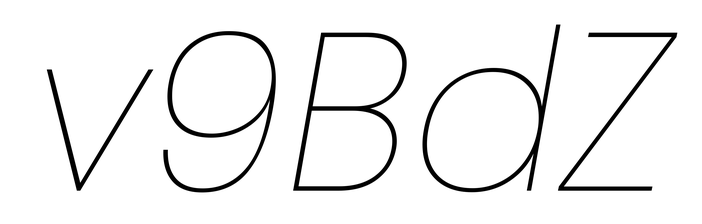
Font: Poppins-ThinItalic